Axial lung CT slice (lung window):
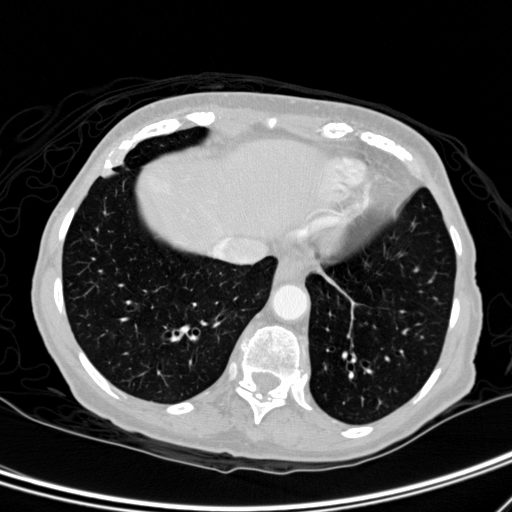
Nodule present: no